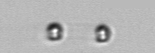
Label: Skeletonema